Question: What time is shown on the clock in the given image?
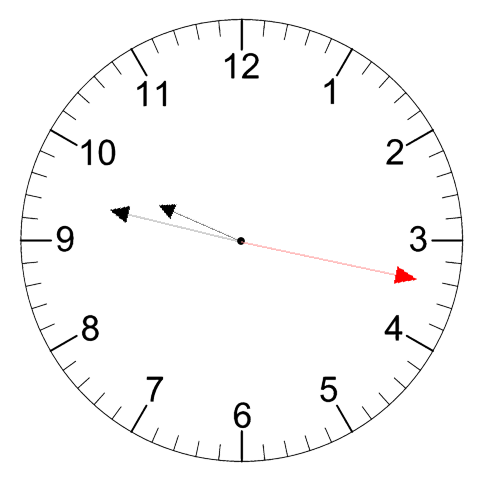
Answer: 09:47:17